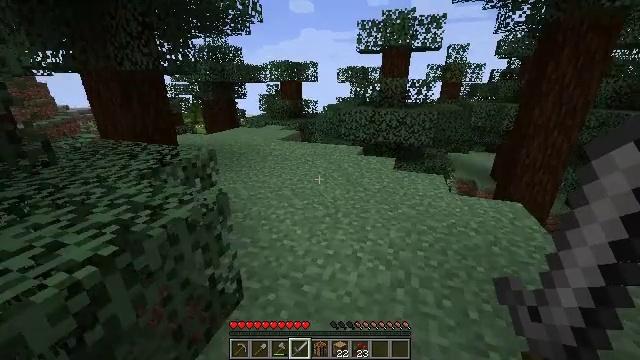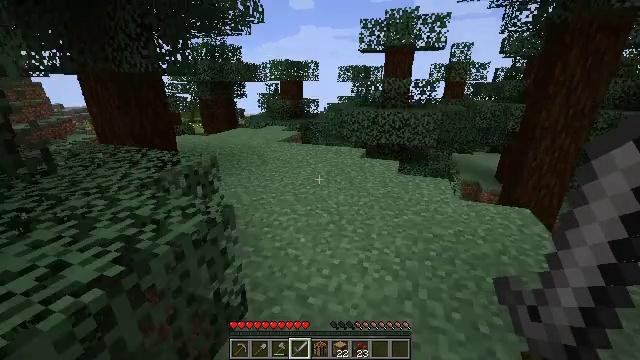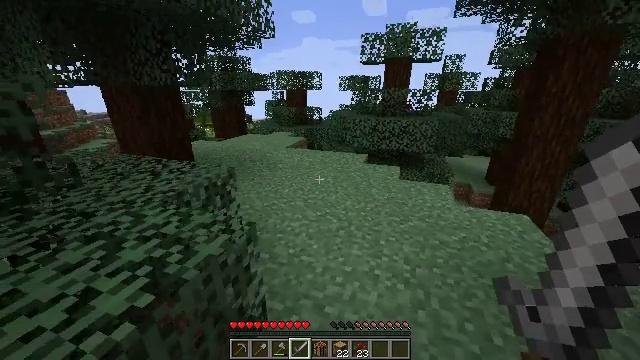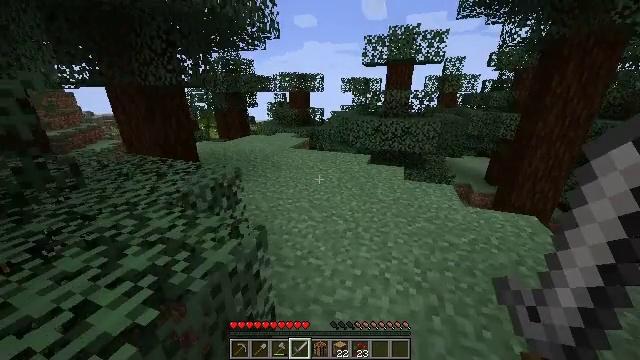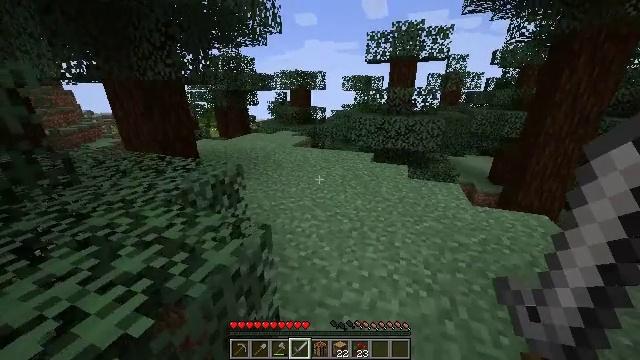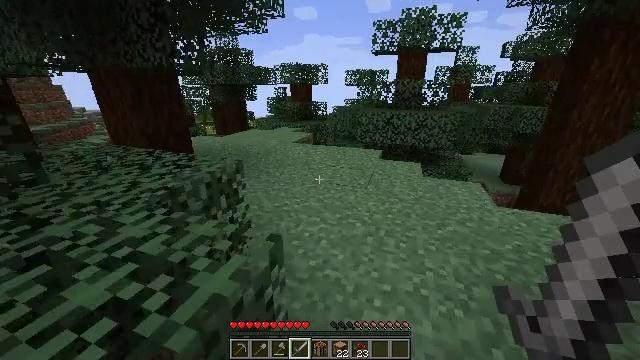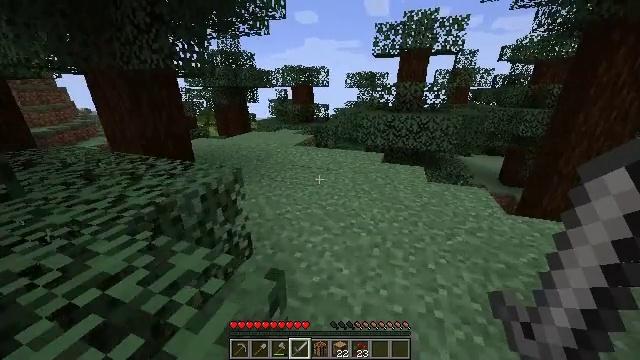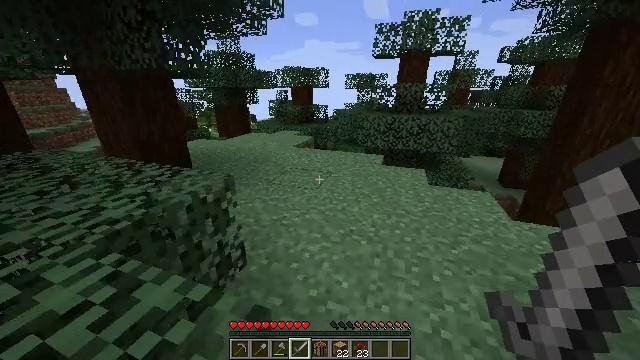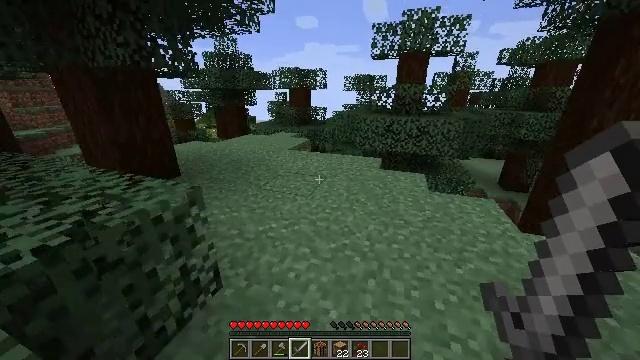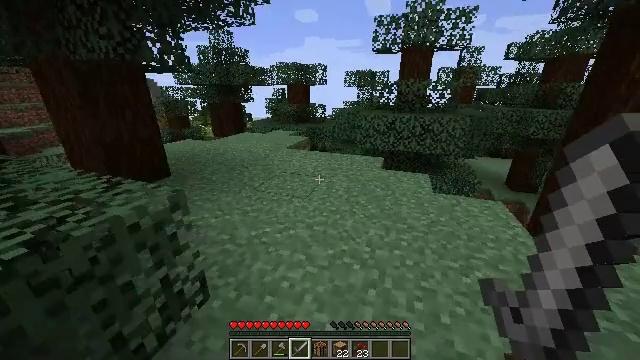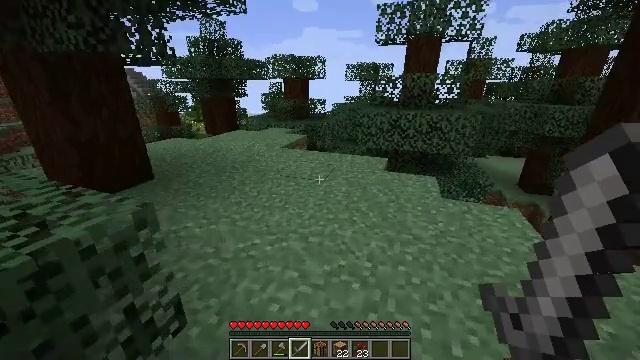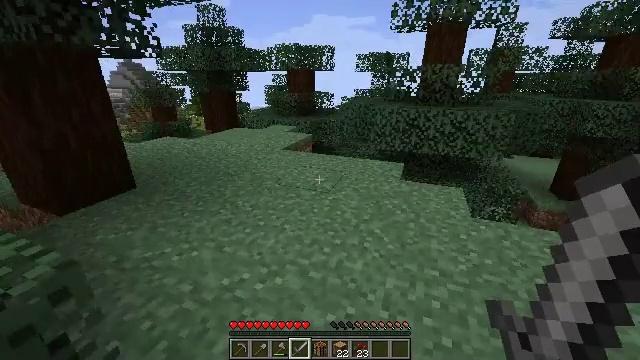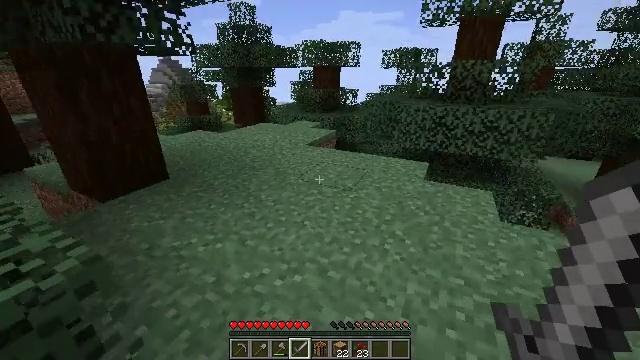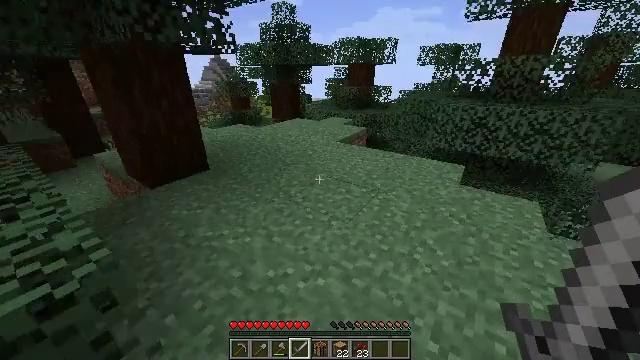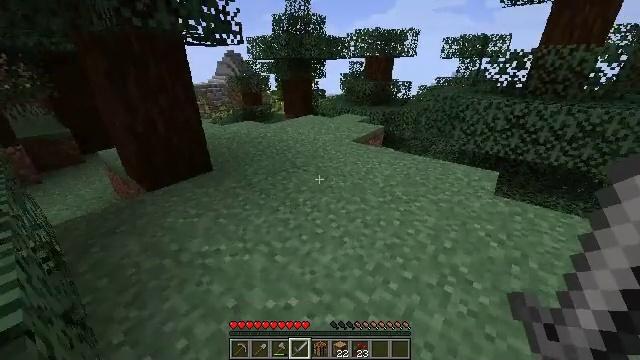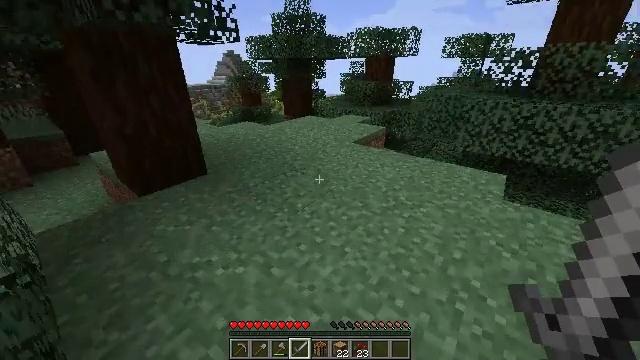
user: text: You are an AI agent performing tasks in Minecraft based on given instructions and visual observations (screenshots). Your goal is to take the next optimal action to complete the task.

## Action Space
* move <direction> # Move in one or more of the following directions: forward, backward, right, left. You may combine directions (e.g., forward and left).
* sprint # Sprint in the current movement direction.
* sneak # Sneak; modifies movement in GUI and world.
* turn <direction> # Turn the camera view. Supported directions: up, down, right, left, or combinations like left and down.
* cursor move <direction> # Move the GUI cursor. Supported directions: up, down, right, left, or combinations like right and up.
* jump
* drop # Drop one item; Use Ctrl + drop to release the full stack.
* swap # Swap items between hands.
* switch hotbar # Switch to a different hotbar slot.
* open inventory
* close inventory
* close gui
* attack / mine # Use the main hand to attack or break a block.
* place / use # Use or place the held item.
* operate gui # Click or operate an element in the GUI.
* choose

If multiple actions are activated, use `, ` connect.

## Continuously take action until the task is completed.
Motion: motion action
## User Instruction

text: Remove the blue bed from its location.
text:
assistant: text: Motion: move forward, sprint
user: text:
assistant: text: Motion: move forward, sprint
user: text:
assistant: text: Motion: move forward, sprint
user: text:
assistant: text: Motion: move forward, sprint
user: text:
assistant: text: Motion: move forward, sprint, use / place
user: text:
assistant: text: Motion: move forward, sprint, use / place
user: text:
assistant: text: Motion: move forward, sprint, use / place
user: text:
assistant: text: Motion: move forward, sprint, use / place
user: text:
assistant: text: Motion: move forward, sprint, use / place
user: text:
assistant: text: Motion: move forward, sprint
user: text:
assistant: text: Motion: move forward, sprint, turn left
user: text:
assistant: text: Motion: move forward, sprint, turn left and down
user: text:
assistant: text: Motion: move forward, sprint, turn left and down
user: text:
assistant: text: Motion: move forward, sprint, turn left
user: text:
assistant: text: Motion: move forward, sprint
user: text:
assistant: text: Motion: move forward, sprint
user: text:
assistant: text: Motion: move forward, sprint
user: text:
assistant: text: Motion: move forward, sprint
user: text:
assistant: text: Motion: move forward, sprint
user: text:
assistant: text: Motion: move forward, sprint
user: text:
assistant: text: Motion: move forward, sprint
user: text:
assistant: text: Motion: move forward, sprint
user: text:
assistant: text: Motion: move forward, sprint
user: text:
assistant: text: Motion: move forward and move left, sprint
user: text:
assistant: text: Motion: move forward and move left, sprint
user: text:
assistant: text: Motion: move forward and move left, sprint
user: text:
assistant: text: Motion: move forward and move left, sprint
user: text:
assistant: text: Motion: move forward and move left, sprint
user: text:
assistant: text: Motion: move forward and move left, sprint
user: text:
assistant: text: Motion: move forward and move left, sprint, turn left and down